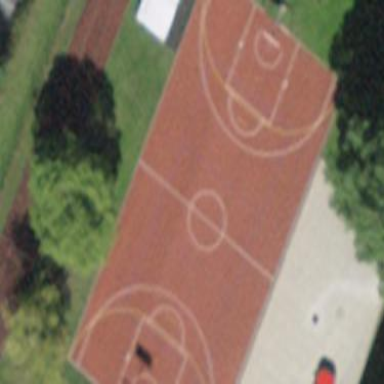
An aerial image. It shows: Multi-sport pitch for leisure and various sports activities.